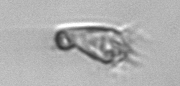
Label: Paratontonia_gracillima